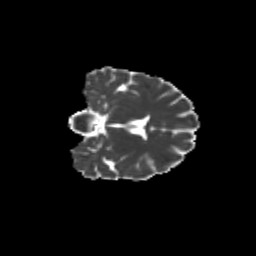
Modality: MD
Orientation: coronal
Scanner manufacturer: siemens
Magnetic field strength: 3 T
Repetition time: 9.2 s
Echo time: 0.084 s